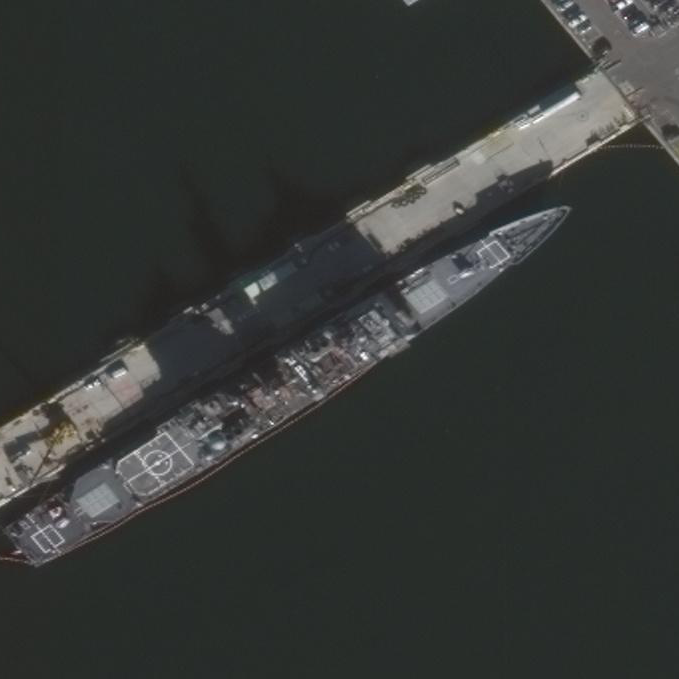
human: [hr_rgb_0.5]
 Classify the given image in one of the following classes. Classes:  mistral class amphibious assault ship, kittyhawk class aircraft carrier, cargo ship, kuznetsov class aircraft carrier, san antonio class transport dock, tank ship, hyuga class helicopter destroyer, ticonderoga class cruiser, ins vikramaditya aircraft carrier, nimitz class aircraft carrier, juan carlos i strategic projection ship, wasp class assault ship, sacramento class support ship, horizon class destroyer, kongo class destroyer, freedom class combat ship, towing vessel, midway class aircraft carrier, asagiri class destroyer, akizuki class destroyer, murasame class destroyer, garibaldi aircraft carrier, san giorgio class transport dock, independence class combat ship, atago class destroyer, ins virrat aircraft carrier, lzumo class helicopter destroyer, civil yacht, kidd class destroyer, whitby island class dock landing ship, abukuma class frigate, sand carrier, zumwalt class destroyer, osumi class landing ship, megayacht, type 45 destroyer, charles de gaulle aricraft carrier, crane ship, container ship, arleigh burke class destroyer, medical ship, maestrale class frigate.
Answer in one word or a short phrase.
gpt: Ticonderoga class cruiser